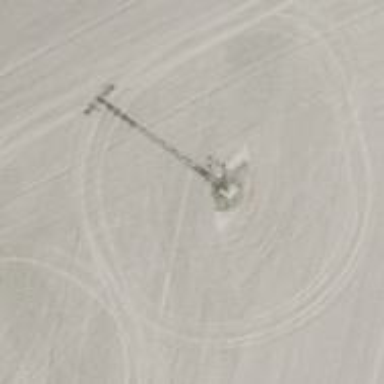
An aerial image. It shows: Power pole.